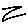
Label: zigzag